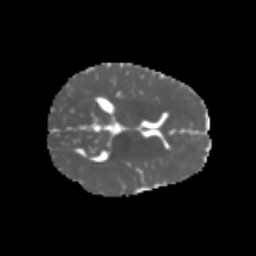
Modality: MD
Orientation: axial
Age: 6
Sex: male
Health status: healthy